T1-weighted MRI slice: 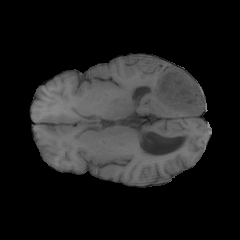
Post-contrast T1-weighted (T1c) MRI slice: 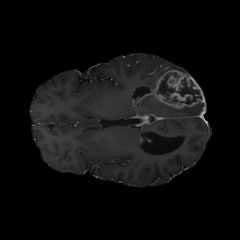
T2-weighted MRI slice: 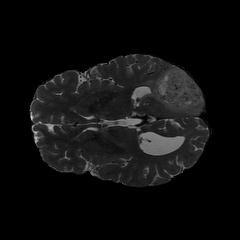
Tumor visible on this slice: yes